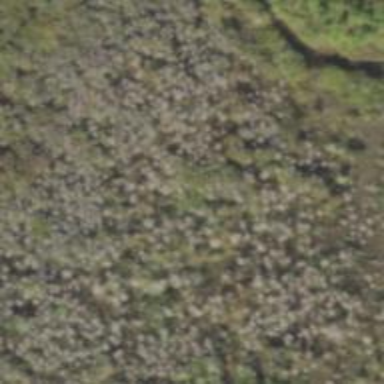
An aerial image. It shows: Swamp wetland with needleleaved vegetation.